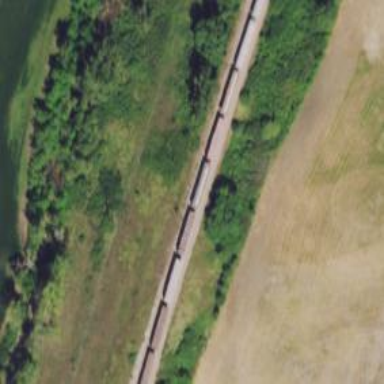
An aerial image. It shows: Railway track.